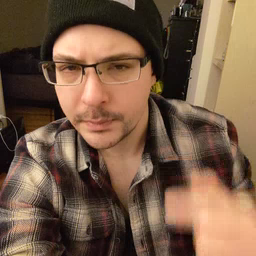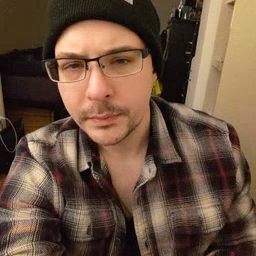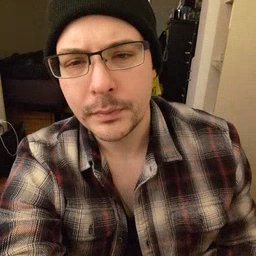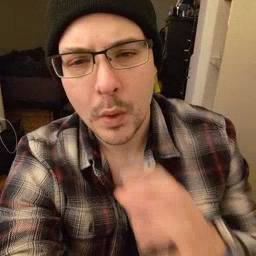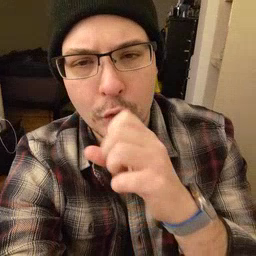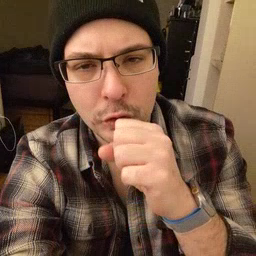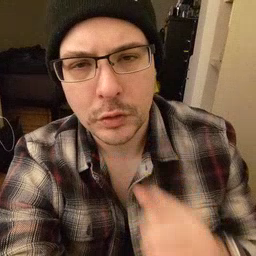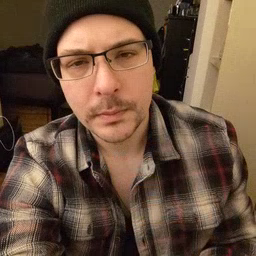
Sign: orange